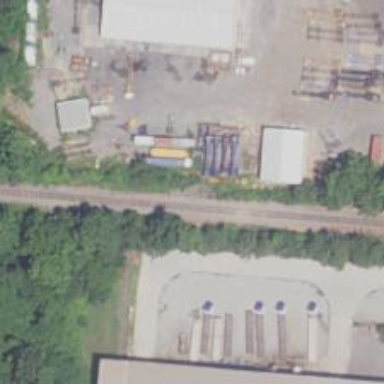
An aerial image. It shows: Abandoned railway.